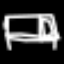
Label: bed